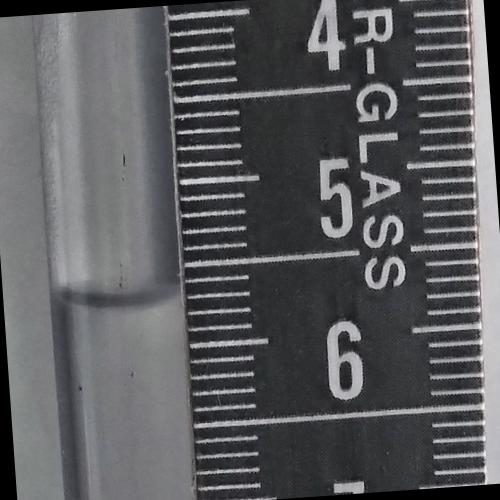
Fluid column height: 5.7 cm